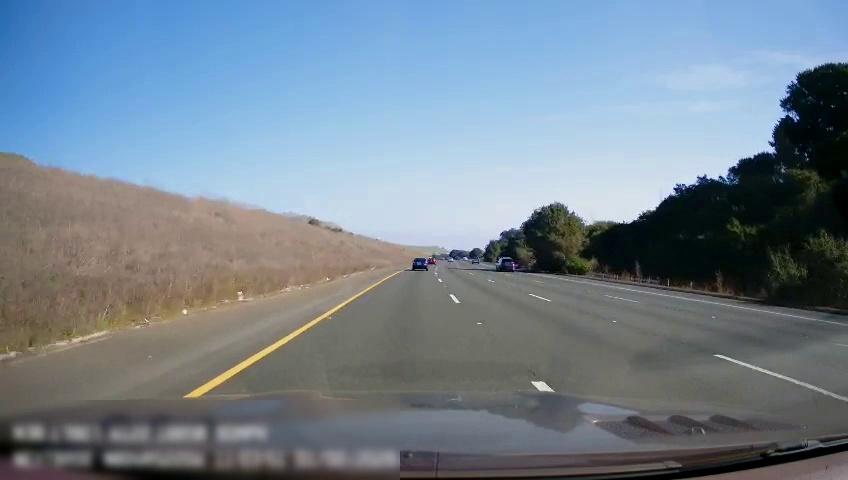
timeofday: Day
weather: Sunny
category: Drivable Space
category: Vehicles | Car
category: Vehicles | SUV
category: Lanes | Alternate Lane
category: Lanes | Alternate Lane
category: Lanes | Alternate Lane
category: Lanes | Current Lane
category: Lanes | Alternate Lane